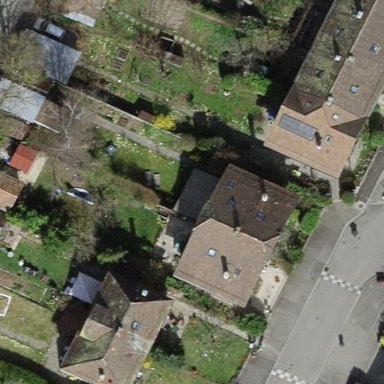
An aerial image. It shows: Garden enclosed by fence.